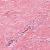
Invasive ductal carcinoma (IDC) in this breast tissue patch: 0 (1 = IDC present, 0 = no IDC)